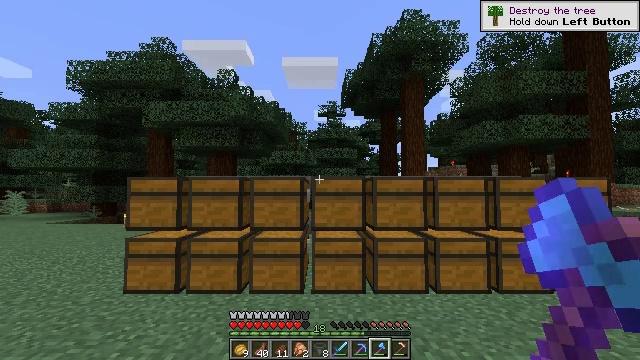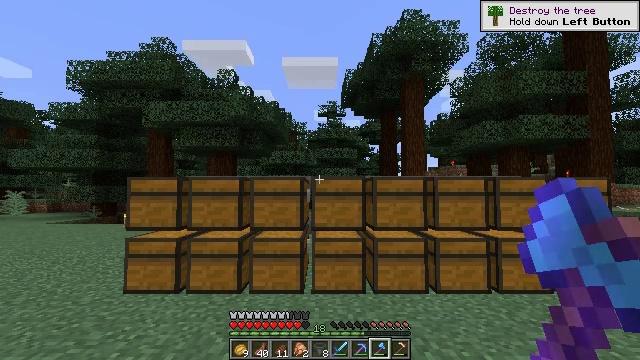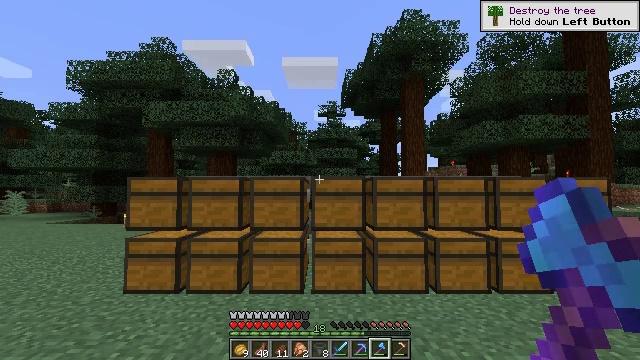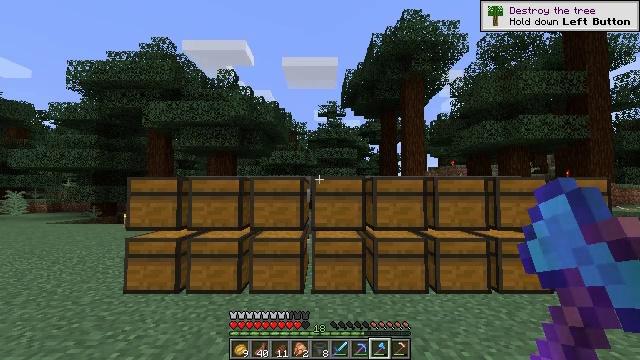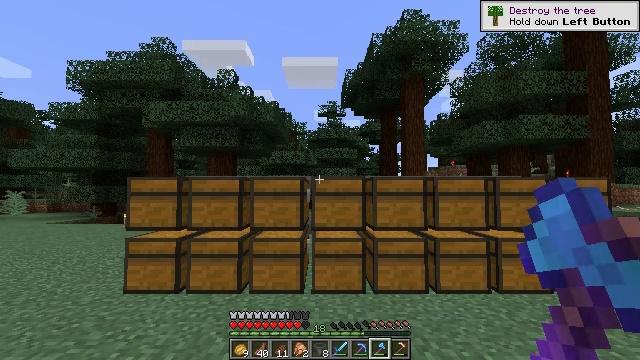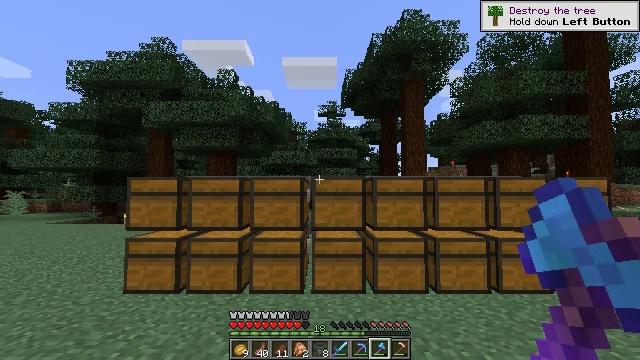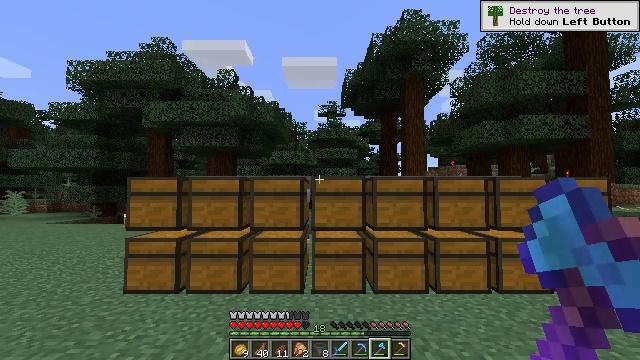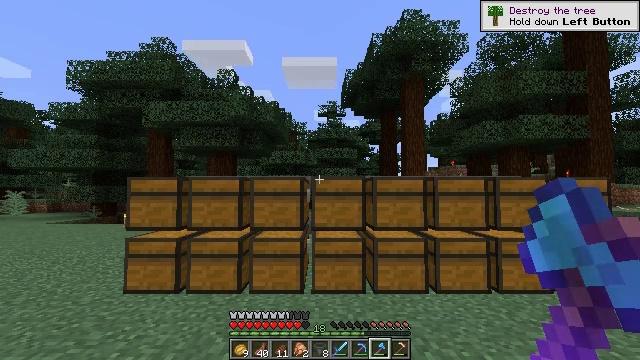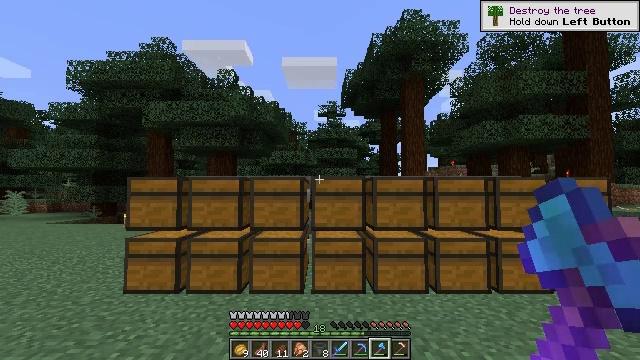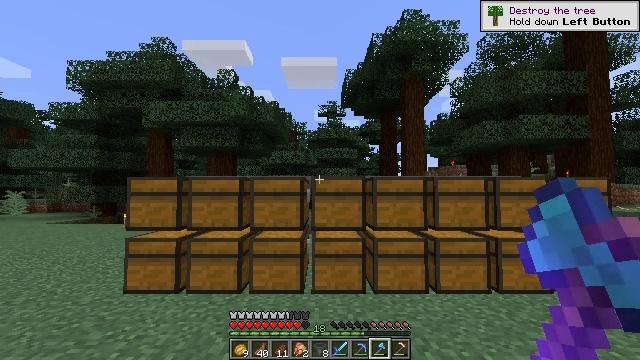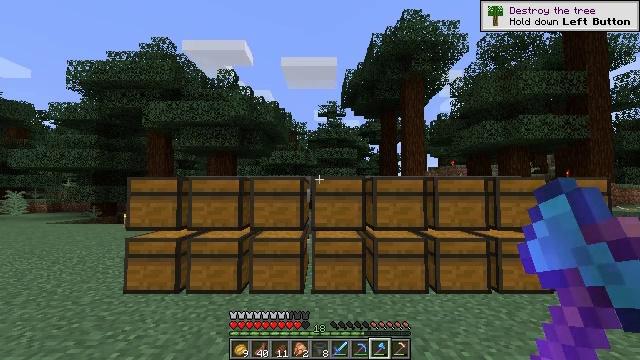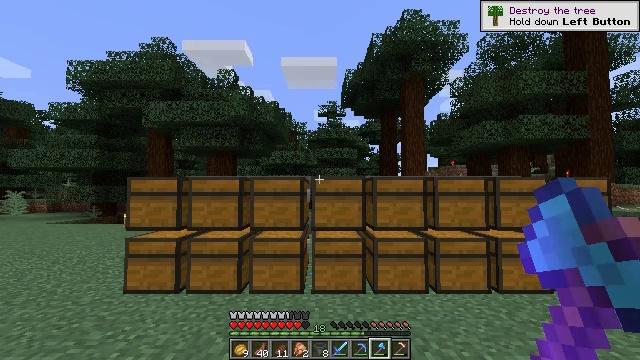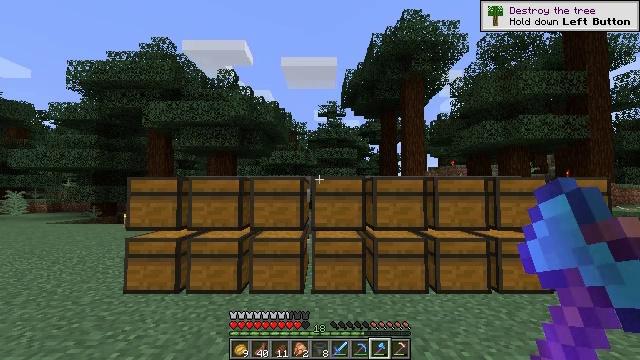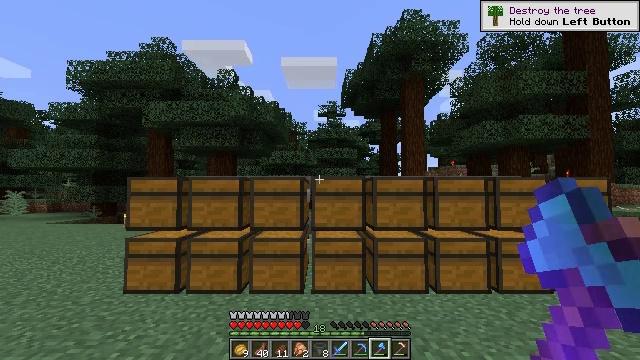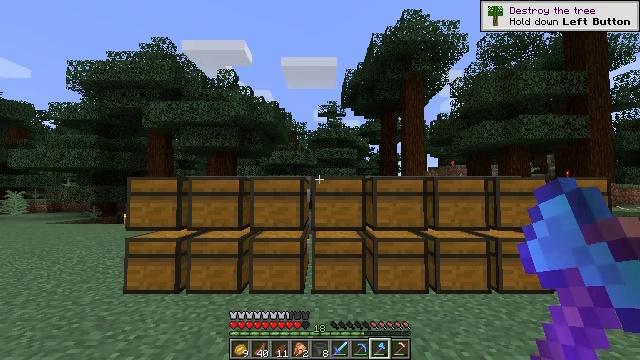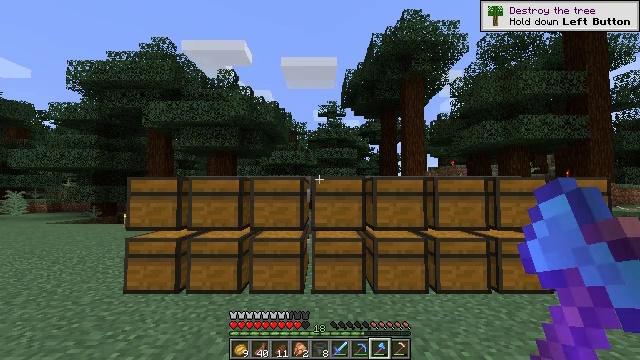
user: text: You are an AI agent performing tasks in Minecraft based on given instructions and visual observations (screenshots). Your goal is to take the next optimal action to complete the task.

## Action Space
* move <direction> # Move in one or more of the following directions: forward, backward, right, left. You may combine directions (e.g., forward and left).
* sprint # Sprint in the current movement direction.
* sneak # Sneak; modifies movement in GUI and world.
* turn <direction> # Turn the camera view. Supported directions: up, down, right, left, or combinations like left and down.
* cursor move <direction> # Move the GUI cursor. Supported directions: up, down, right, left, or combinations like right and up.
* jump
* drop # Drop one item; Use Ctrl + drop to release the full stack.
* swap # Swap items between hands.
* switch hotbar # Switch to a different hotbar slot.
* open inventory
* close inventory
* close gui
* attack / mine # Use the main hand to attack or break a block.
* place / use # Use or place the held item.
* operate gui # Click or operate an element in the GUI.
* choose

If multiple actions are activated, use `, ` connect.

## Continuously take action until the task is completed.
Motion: motion action
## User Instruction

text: Harvest the large fern for decoration.
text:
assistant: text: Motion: no_op
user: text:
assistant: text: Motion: no_op
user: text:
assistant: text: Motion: no_op
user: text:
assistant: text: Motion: no_op
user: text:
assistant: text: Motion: no_op
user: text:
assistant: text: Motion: no_op
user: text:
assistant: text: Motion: no_op
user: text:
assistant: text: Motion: no_op
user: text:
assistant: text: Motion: no_op
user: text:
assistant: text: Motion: no_op
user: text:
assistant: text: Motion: no_op
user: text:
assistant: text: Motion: no_op
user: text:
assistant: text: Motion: no_op
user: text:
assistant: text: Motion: no_op
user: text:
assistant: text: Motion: no_op
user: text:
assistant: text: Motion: no_op
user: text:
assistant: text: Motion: no_op
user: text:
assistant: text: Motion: no_op
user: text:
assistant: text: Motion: no_op
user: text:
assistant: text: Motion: no_op
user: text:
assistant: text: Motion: no_op
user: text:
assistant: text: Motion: no_op
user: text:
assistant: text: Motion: no_op
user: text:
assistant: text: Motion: no_op
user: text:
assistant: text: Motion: no_op
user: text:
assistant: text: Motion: no_op
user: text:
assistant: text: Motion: no_op
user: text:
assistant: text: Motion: no_op
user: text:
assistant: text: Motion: no_op
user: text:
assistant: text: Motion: no_op